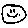
Label: smiley face